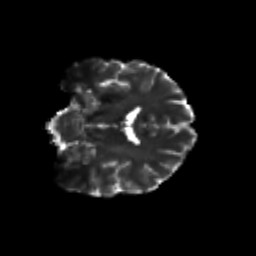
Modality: T2w
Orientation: coronal
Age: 29
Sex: male
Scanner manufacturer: siemens
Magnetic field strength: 3 T
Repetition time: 3.5 s
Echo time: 0.125 s